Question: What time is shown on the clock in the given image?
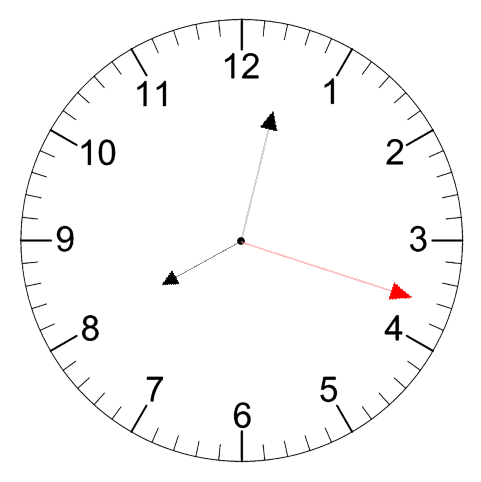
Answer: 08:02:18